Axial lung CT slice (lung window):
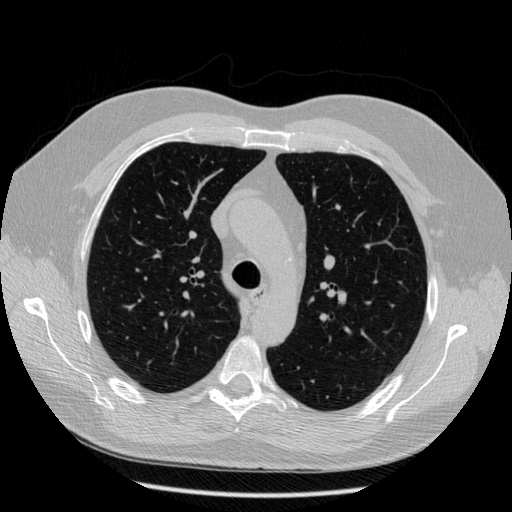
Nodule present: no